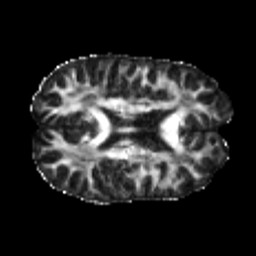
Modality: FA
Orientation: axial
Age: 22
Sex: male
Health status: healthy
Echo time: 0.074 s